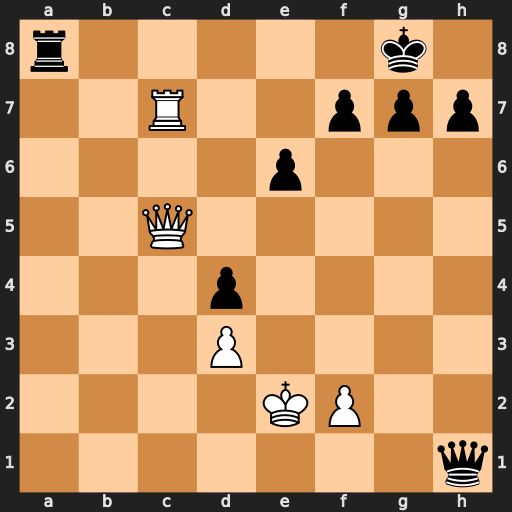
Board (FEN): r5k1/2R2ppp/4p3/2Q5/3p4/3P4/4KP2/7q
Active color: w
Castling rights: -
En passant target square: -
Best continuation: Rc8+ Rxc8 Qxc8#